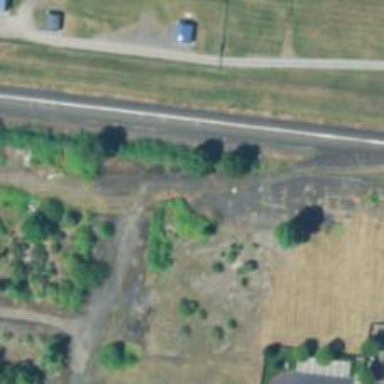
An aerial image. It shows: Disused railway spur.